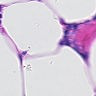
Metastatic tissue present: no